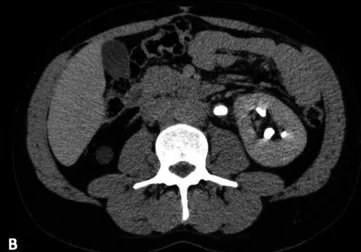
Note large mass involving the abdominal aorta; B - CT scan performed 7 months after the first examination and under treatment with corticosteroid. Note the expressive reduction of the periaortic mass.
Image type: radiology (ct)